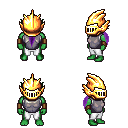
a pixel art fantasy rpg character, male body template, orc, green skin, steel chest armor, white pants, purple ponytail hairstyle, gold helm, leather bracers, four views (front, back, left, right), 2x2 character sprite sheet, small pixel art, hard edges, no anti-aliasing